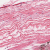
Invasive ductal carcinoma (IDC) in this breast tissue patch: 0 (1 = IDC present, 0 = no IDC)